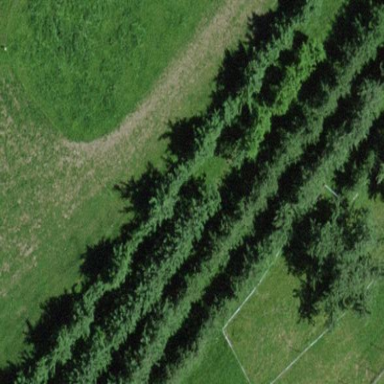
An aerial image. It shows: Orchard.